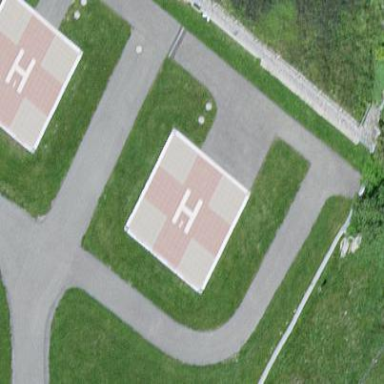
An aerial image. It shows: Image of helipad at airport.